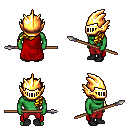
a pixel art fantasy rpg character, male body template, orc, green skin, red cape, red pants, blonde left-swept hairstyle, gold helm, black shoes, spear, four views (front, back, left, right), 2x2 character sprite sheet, small pixel art, hard edges, no anti-aliasing